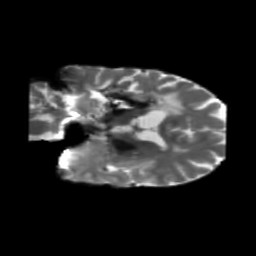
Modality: T2w
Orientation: coronal
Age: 51
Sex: female
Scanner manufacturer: siemens
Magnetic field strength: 3 T
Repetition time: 5.25 s
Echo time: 0.08 s